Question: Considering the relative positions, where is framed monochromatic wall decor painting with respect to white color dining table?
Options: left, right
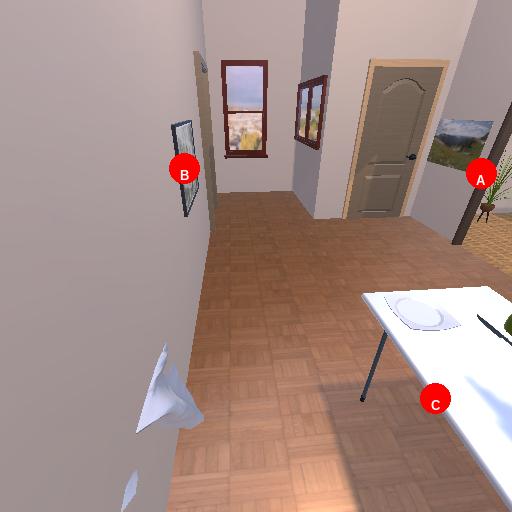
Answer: left